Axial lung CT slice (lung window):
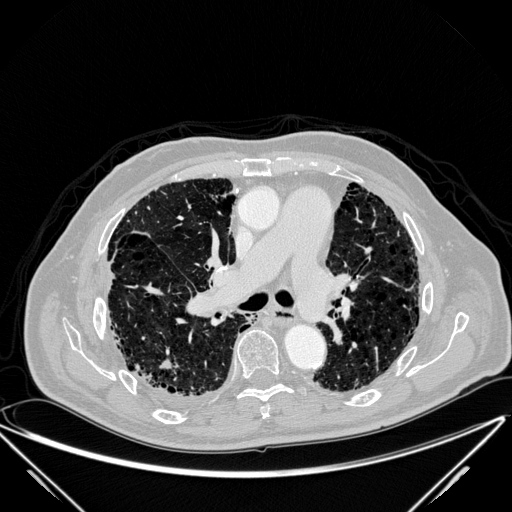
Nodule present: yes
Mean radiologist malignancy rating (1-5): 4.25